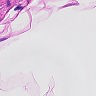
Metastatic tissue present: no